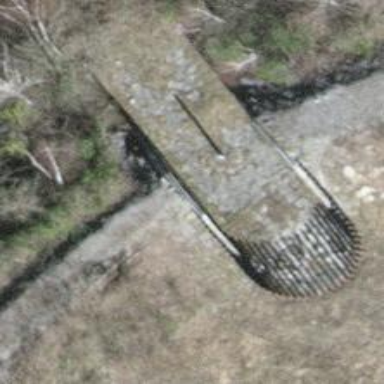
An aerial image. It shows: Retaining wall.